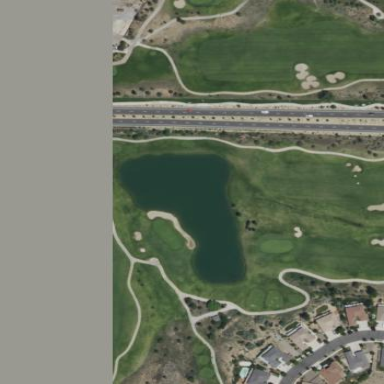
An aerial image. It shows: Water hazard in golf course. The hazard is natural water feature.